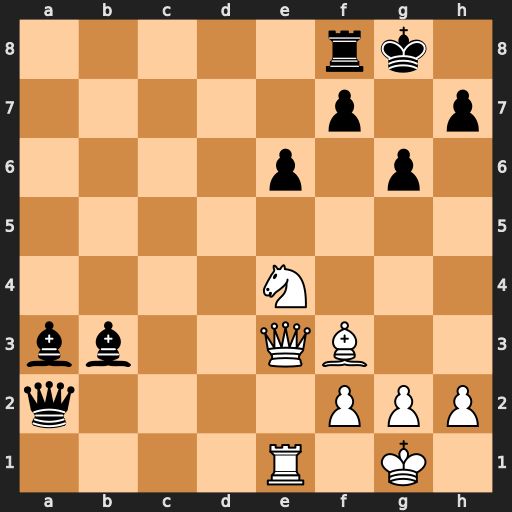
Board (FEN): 5rk1/5p1p/4p1p1/8/4N3/bb2QB2/q4PPP/4R1K1
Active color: w
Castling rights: -
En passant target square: -
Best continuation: Nc3 Qc2 Be4 Qb2 Rb1 Rc8 Rxb2